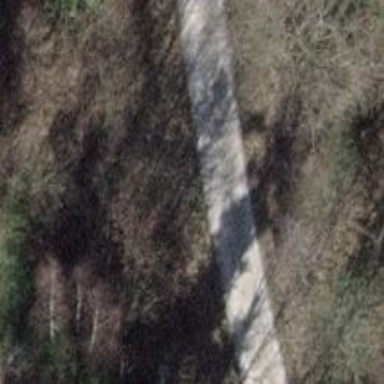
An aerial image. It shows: Compacted track with grade2 level.